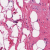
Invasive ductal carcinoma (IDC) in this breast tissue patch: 0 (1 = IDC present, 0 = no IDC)